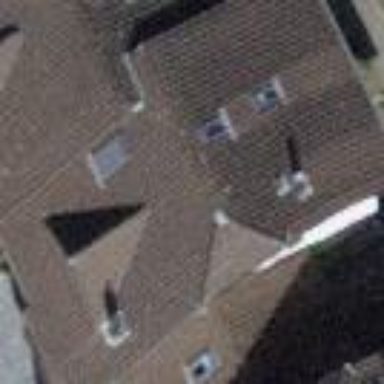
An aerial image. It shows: Semi-detached house.